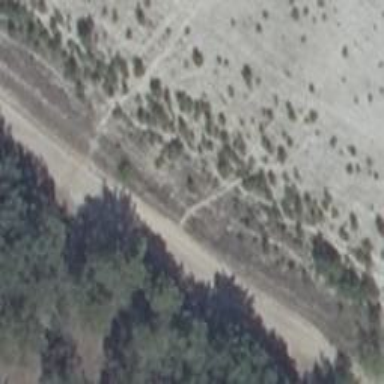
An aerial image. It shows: Sandy track road with grade 4 track type.